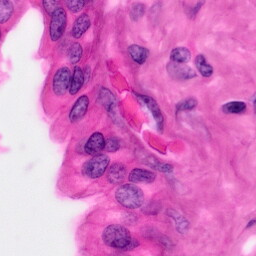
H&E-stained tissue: Pancreatic